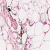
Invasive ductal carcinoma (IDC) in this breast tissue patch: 0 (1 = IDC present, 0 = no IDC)